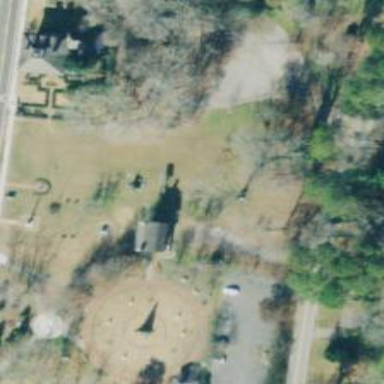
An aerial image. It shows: Historic memorial.